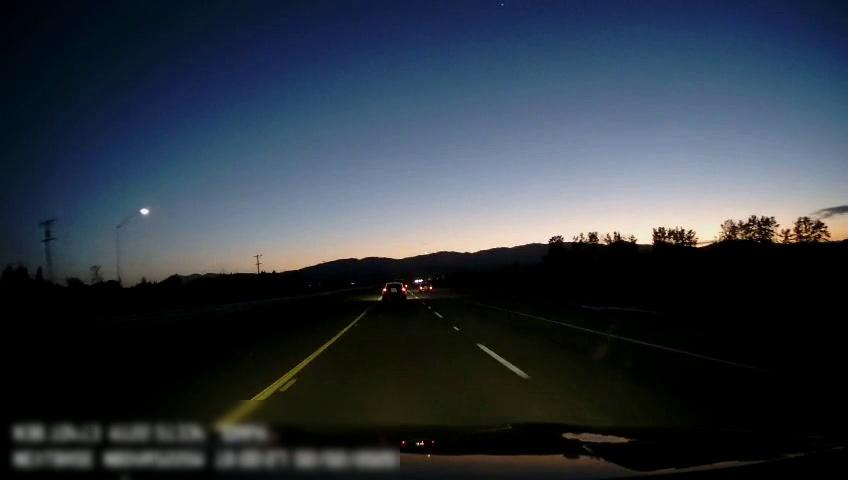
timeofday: Dusk/Dawn/Twilight
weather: Sunny
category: Drivable Space
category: Vehicles | Car
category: Vehicles | Car
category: Lanes | Current Lane
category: Lanes | Current Lane
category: Lanes | Alternate Lane